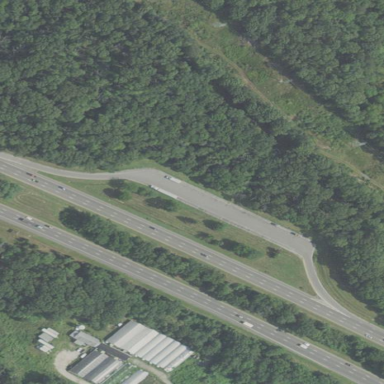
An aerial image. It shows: Rest area along the road.